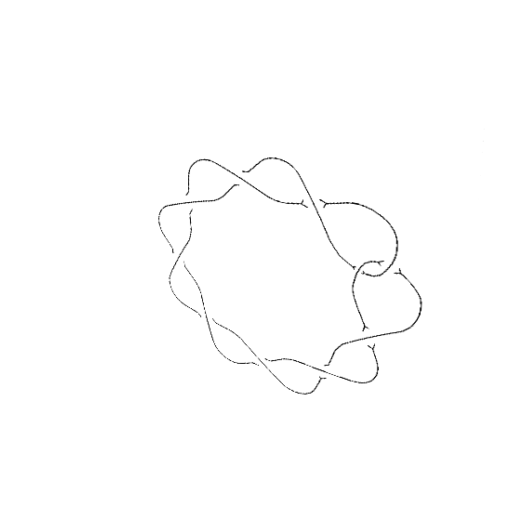
Crossing number: 10